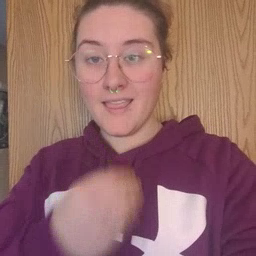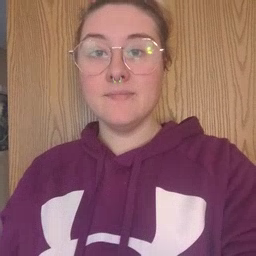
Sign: pretty